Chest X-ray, PA view. Patient: 56 years old, sex M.
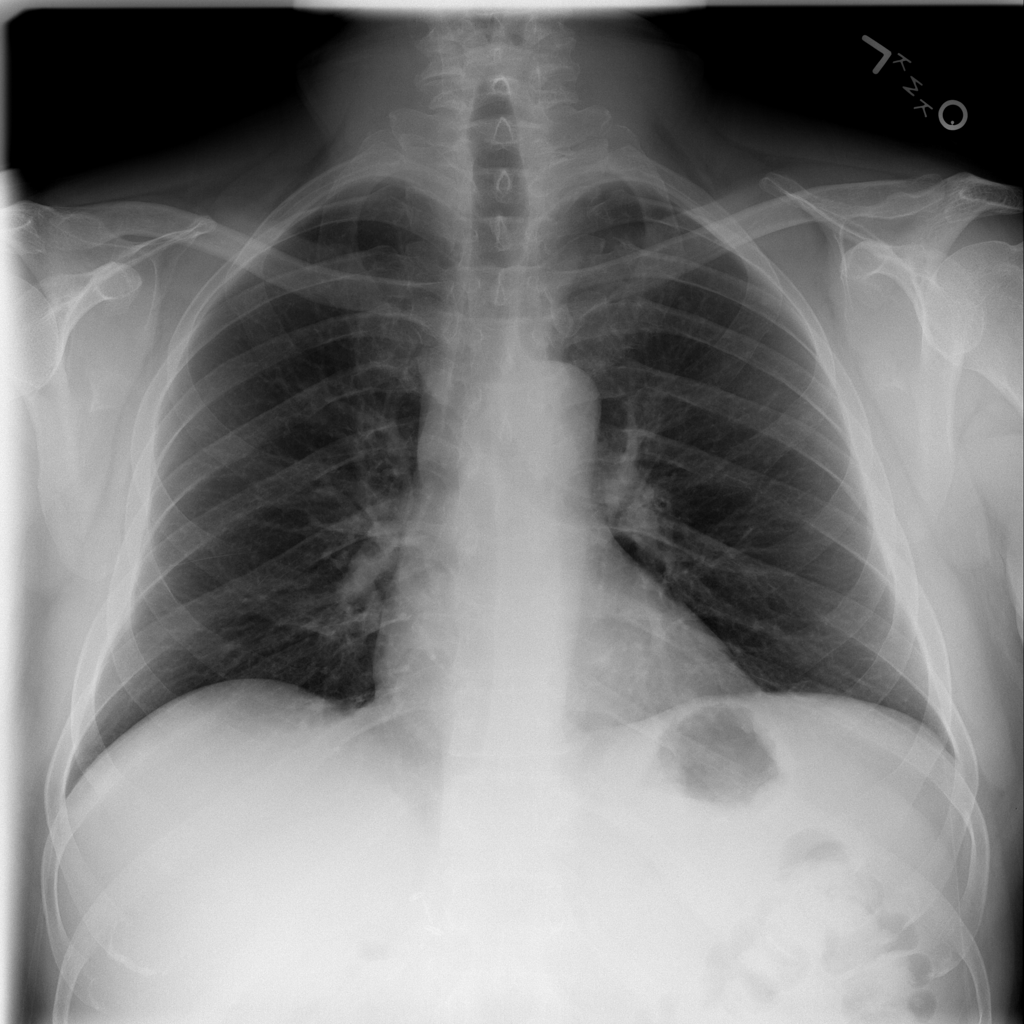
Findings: No Finding